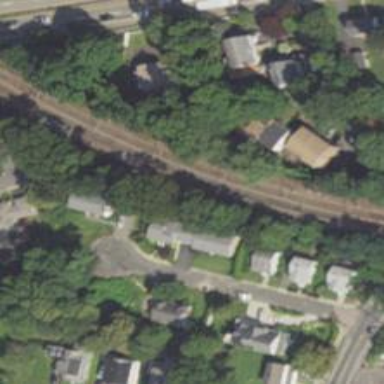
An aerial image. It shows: Light rail electrified with contact line.